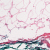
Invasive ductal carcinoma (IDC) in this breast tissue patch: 0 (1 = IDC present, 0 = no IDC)